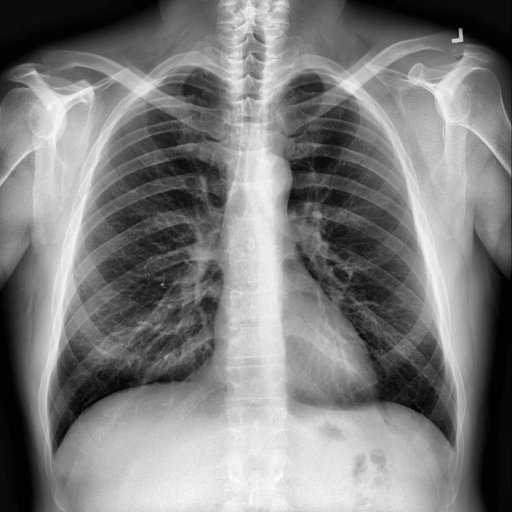
Finding: NORMAL